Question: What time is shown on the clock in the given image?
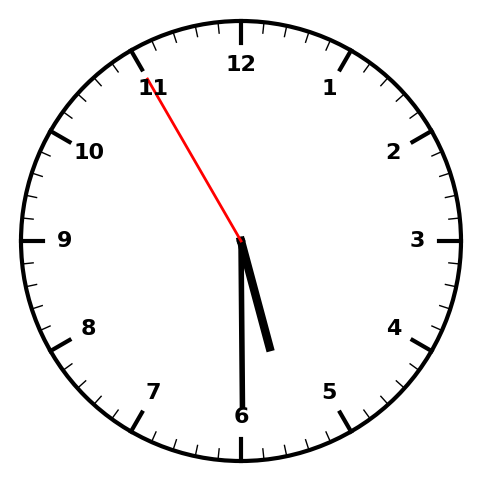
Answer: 05:29:55